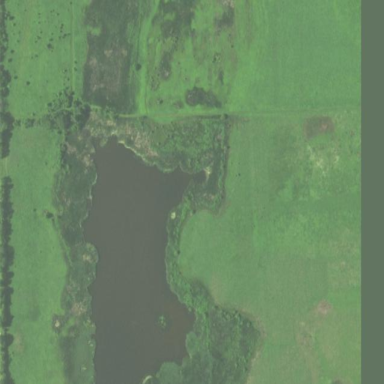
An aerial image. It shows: Wetland area characterized by wet meadow.